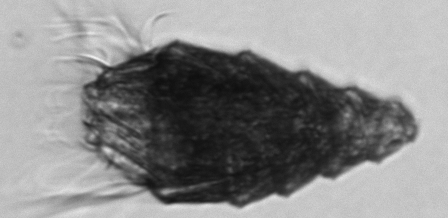
Label: Laboea_strobila